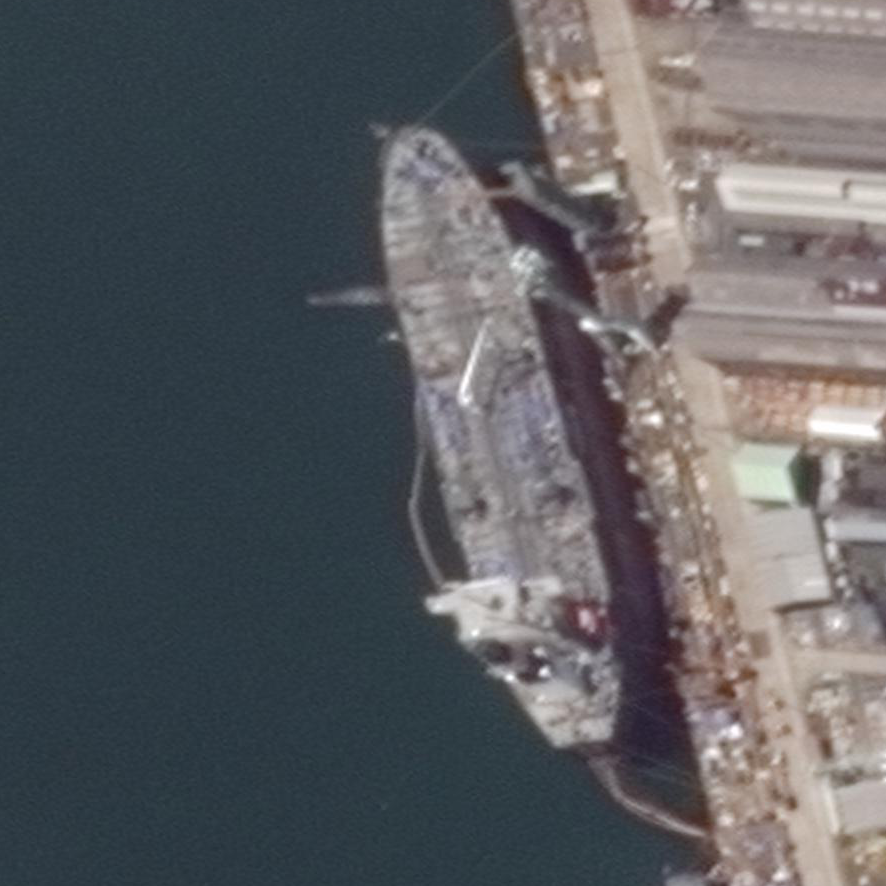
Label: civil